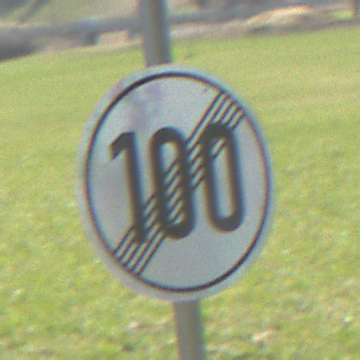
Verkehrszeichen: EndeGeschwindigkeit100
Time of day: MorningAfternoon
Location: Outdoor (Nature)
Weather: PartlyCloudy
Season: NotSpecified
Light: Natural